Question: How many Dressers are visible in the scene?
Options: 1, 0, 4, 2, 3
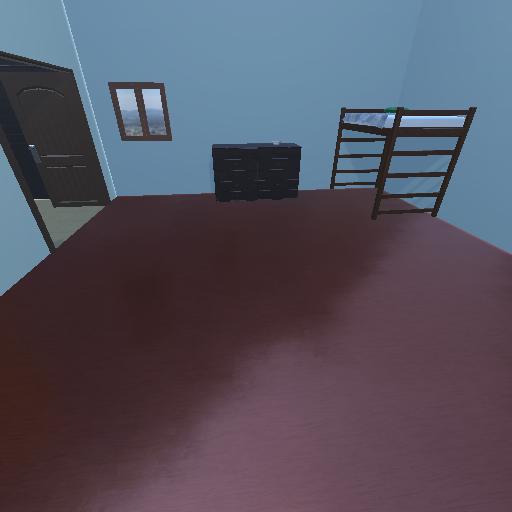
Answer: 1